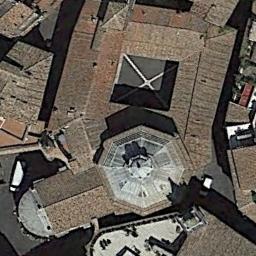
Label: church